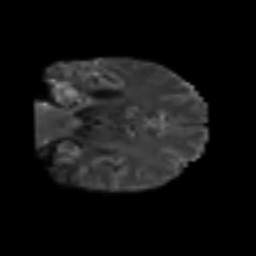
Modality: T2w
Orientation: coronal
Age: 53
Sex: male
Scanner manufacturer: siemens
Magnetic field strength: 3 T
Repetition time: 6.1 s
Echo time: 0.101 s